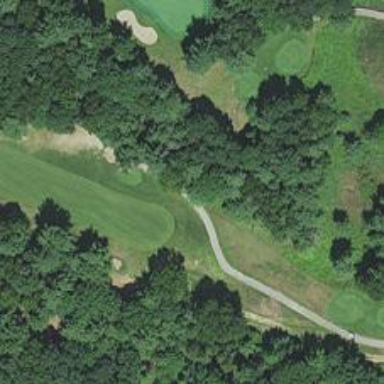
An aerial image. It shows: Pathway for golfing.